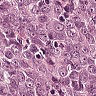
Metastatic tissue present: yes